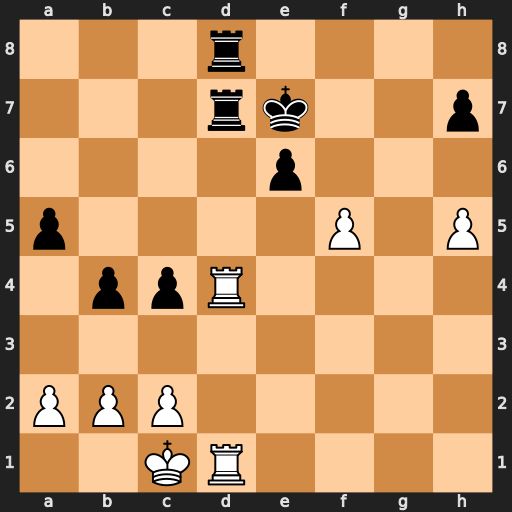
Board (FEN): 3r4/3rk2p/4p3/p4P1P/1ppR4/8/PPP5/2KR4
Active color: w
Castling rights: -
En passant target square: -
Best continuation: f6+ Kxf6 Rxd7